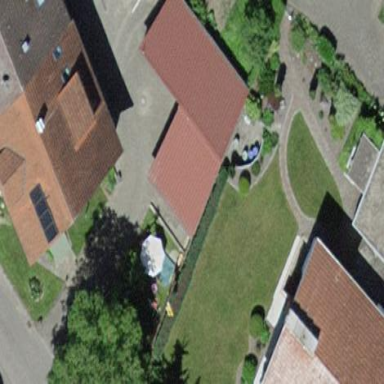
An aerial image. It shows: Group of garages.